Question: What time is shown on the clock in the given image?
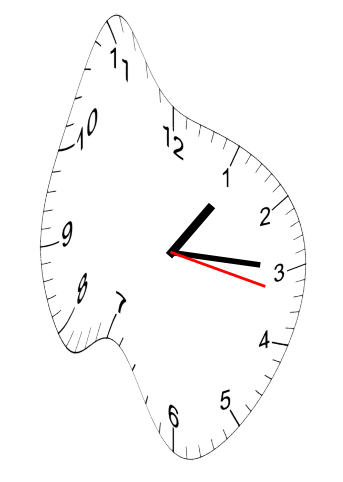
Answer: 01:15:17